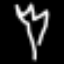
Label: fork